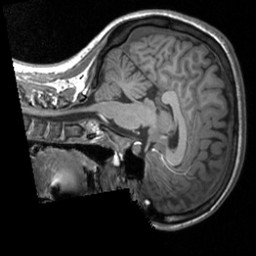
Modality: T1w
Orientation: sagittal
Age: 18
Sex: female
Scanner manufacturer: siemens
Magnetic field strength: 3 T
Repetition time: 1.9 s
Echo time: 0.00226 s